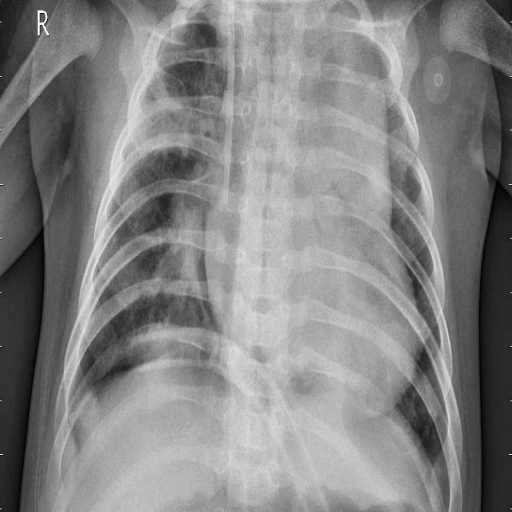
Finding: PNEUMONIA